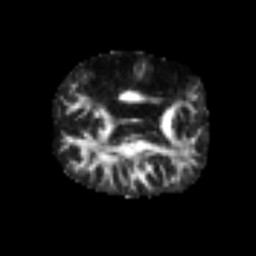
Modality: FA
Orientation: axial
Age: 49
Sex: male
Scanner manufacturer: siemens
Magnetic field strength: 3 T
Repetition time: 6.1 s
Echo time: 0.101 s